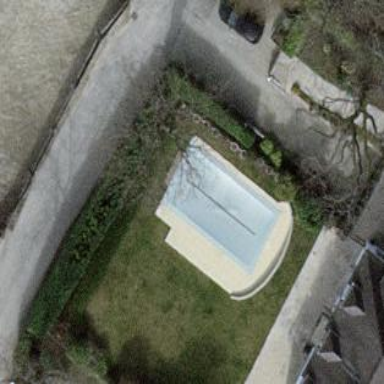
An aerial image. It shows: Swimming pool located in leisure land.